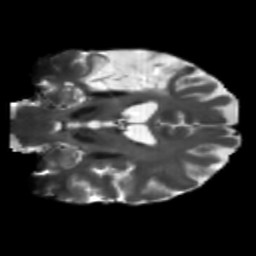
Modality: T2w
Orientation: coronal
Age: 66
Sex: male
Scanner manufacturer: siemens
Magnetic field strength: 3 T
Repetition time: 5.47 s
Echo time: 0.0854 s